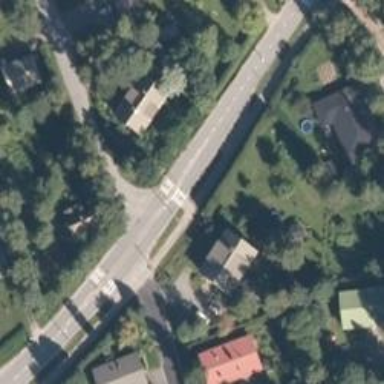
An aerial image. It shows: Cycleway.